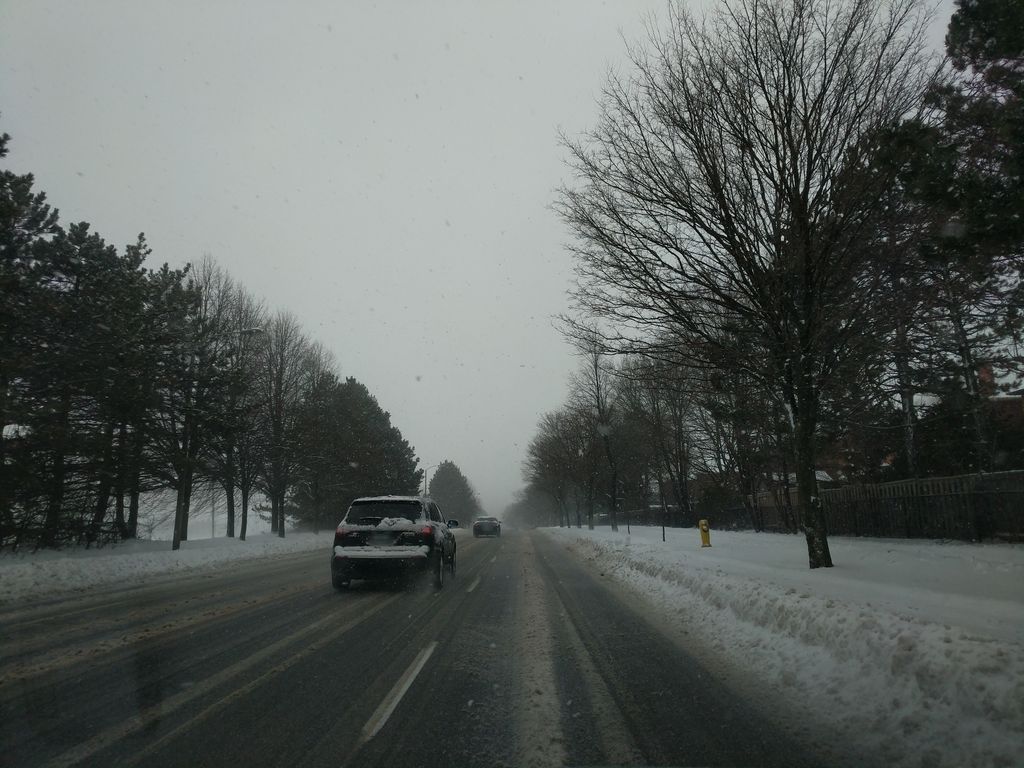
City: toronto